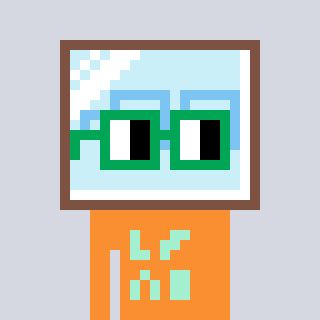
a pixel art character with square green glasses, a mirror-shaped head and a orange-colored body on a cool background